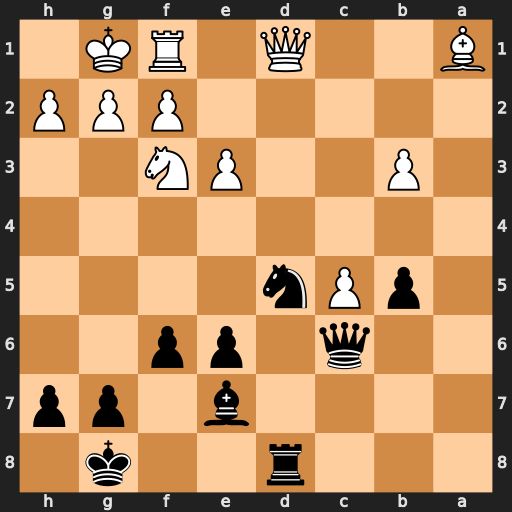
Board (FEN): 3r2k1/4b1pp/2q1pp2/1pPn4/8/1P2PN2/5PPP/B2Q1RK1
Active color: b
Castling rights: -
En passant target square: -
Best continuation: Nxe3 Qe2 Nxf1